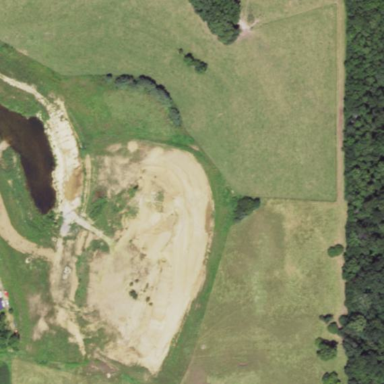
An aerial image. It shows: Quarry area.